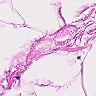
Metastatic tissue present: no